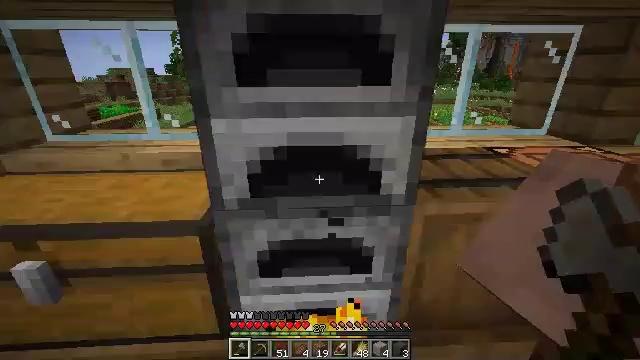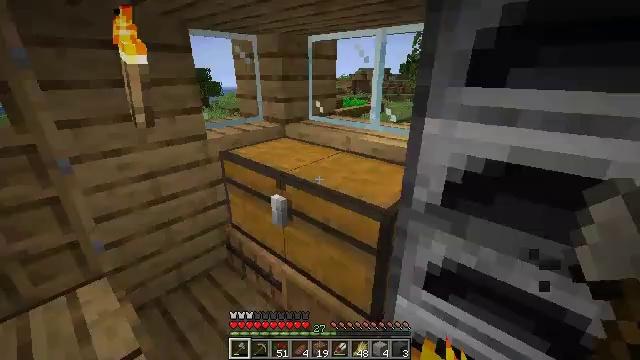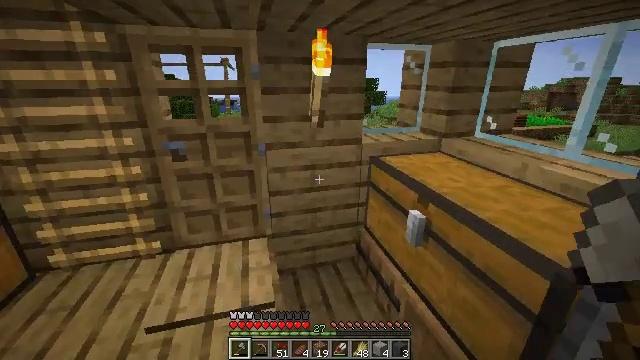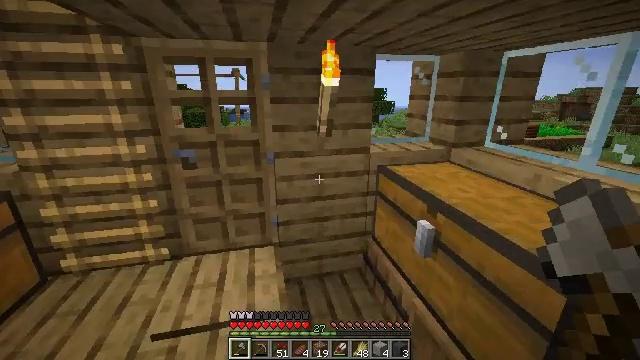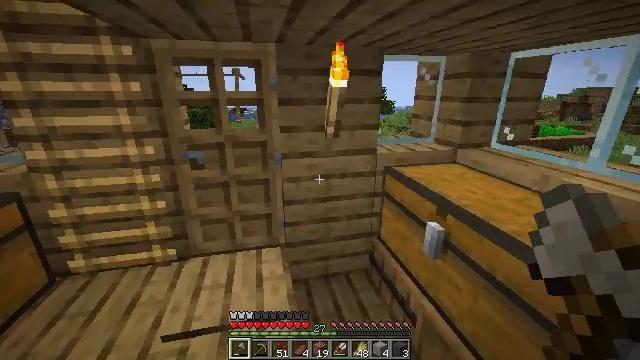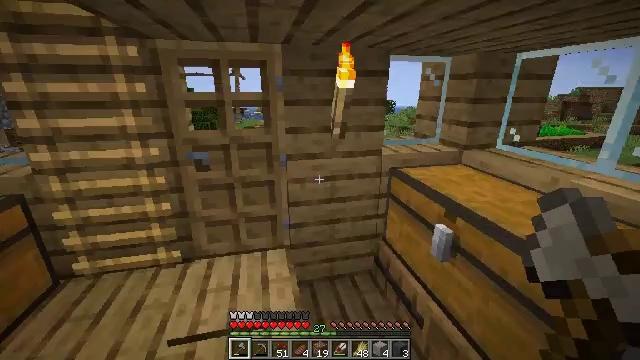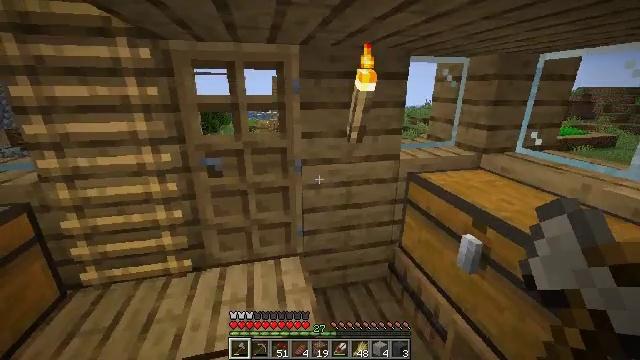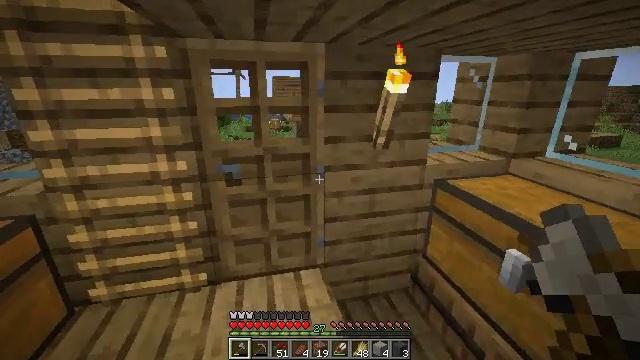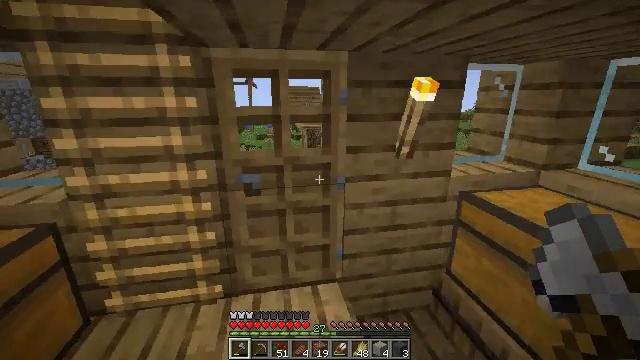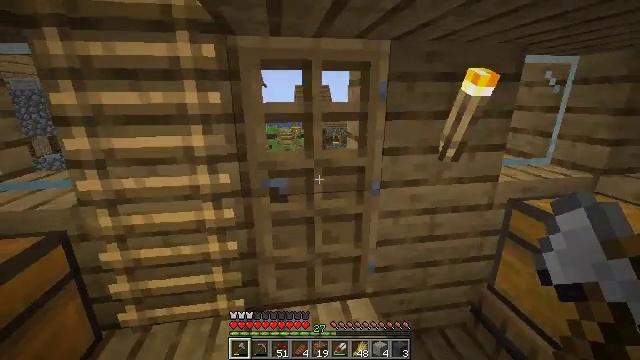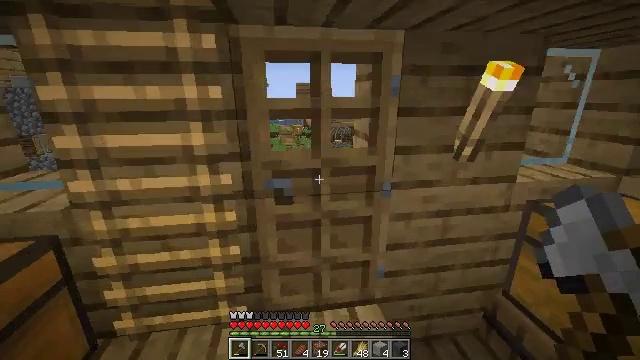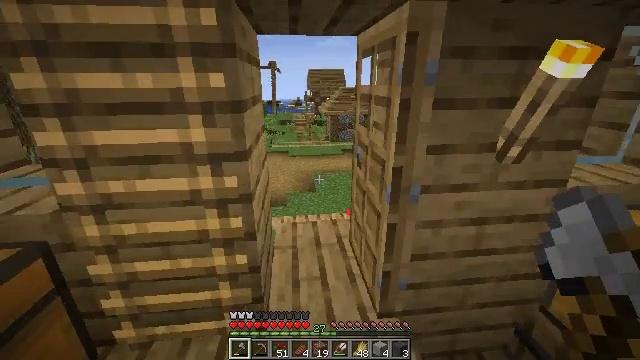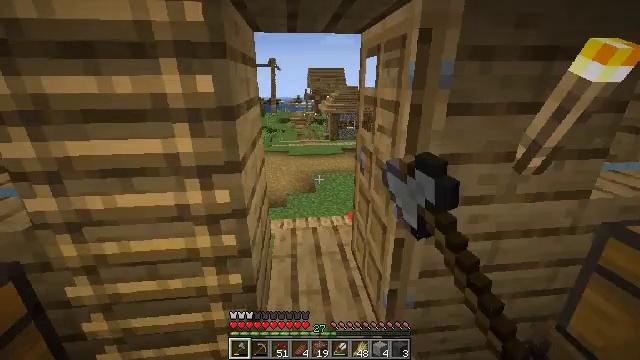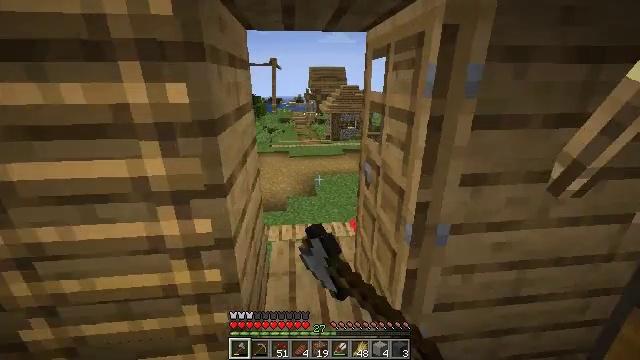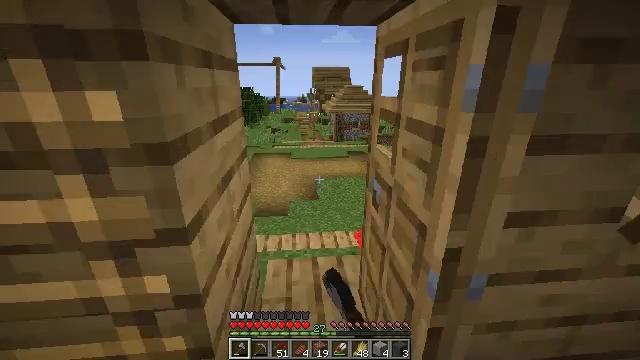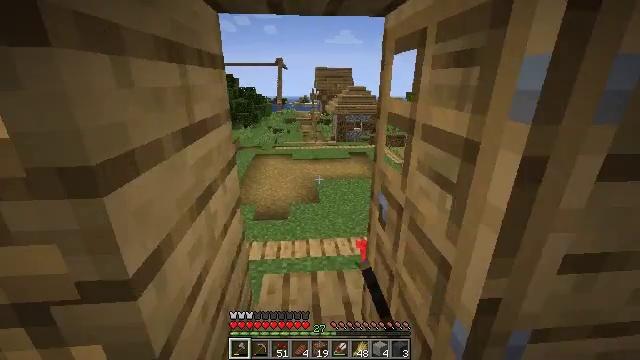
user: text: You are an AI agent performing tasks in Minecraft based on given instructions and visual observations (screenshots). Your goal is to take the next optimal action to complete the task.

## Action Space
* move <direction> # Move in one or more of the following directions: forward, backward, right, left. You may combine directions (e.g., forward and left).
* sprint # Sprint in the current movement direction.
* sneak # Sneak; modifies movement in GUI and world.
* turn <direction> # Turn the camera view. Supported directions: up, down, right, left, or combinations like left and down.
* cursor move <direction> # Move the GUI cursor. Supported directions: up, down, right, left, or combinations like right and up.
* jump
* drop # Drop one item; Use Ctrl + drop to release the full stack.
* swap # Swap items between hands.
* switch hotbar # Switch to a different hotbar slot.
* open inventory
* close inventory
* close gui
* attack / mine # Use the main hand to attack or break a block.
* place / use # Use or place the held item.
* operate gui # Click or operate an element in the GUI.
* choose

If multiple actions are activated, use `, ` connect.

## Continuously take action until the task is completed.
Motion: motion action
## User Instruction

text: Mine the pumpkin from the ground.
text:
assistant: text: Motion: turn left
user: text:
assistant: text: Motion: turn left and up
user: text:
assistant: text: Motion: turn left and up
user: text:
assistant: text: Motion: move left
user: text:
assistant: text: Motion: move forward and move left
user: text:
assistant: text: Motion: move forward and move left
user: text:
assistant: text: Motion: move forward and move left
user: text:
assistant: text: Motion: move forward and move left, turn left and up
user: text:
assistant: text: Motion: move forward, turn left
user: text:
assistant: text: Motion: move forward
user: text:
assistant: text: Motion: move forward, turn left and down, use / place
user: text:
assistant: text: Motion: move forward, use / place
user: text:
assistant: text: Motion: move forward, use / place
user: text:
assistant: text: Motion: move forward
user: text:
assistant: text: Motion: move forward
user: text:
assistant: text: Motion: move forward
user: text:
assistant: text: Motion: move forward, turn left
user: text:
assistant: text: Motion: move forward, turn left
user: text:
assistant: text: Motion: turn left
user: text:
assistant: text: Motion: turn left
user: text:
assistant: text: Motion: turn left
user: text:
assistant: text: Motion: move left, turn left
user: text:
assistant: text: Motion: move left, turn right
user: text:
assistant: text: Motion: move left, turn right
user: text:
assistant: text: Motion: move left, turn right
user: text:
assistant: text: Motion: move left, turn right and up
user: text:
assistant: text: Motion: move left, turn right
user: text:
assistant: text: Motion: move forward and move left, turn right
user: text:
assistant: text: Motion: move forward and move left, turn right and down
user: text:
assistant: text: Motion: move forward and move left, turn right